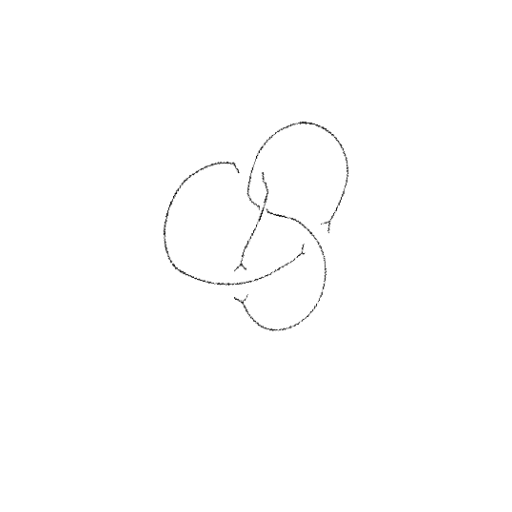
Crossing number: 4